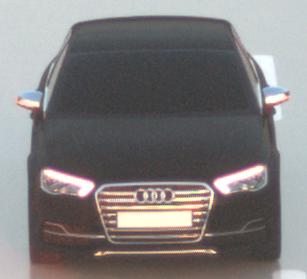
Make: Audi
Model: S3
Detailed model: 8V
Model produced from: 2013
Model produced until: 2020
Doors: 4
Color: black
Road condition: wet road
Daytime: sunrise or sunset
Contrast: medium contrast